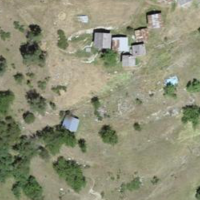
EUNIS habitat code: 45
Species observed at this site:
Lysandra coridon
Issoria lathonia
Pseudochorthippus parallelus
Melanargia galathea
Coccinella septempunctata